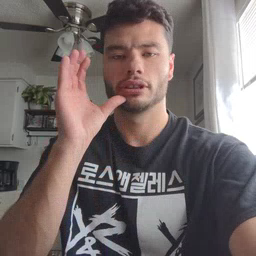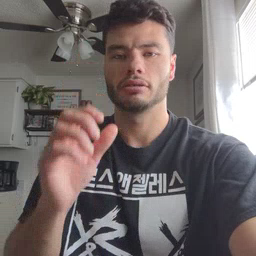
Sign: drink